Field crop: maize
Growth stage: 2
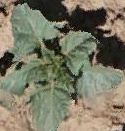
Species: datura